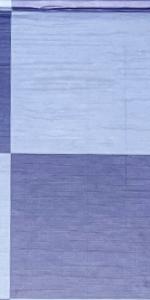
Label: Empty